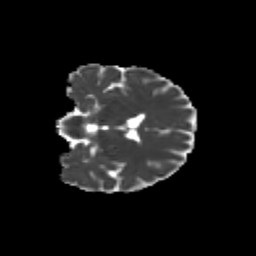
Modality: MD
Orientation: coronal
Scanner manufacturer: siemens
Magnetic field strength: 3 T
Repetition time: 9.2 s
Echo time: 0.084 s